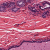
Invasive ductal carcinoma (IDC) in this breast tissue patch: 0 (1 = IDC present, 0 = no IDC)